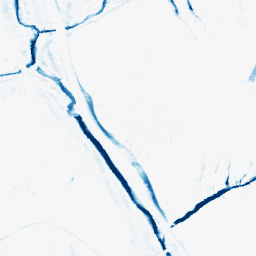
Category: morphological
Decomposition family: morphological_ellipse
Decomposition parameters: operation: closing
width: 5
height: 10
Upsampling method: sinc_hamming
Upsampling parameters: scale: 4
kernel_size: 16
Upsampling scale: 4